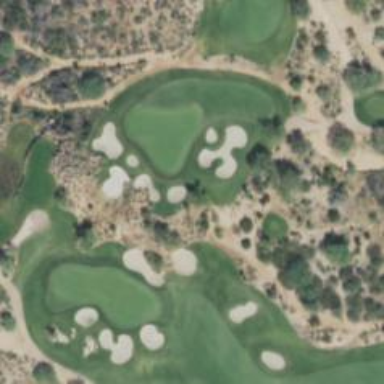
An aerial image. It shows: View of golf hole.